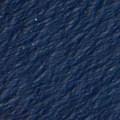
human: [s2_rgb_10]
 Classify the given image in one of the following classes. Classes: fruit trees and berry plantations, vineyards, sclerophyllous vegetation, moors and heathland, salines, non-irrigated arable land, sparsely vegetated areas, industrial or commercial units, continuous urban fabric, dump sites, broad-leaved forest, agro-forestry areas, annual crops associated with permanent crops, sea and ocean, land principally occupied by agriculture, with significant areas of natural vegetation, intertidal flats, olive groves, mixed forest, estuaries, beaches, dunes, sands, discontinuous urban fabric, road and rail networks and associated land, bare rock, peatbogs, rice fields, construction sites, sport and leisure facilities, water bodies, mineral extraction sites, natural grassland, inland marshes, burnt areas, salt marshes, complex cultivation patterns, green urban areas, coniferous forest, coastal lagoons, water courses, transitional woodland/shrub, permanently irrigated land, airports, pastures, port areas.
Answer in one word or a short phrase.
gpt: sea and ocean